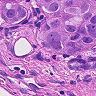
Metastatic tissue present: yes